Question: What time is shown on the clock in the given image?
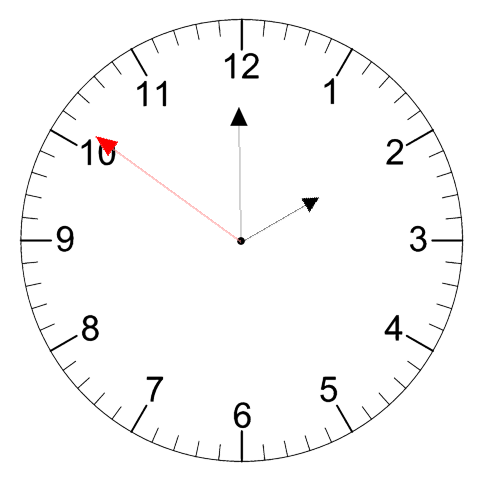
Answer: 01:59:51